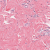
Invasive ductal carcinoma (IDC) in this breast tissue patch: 0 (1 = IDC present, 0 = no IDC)